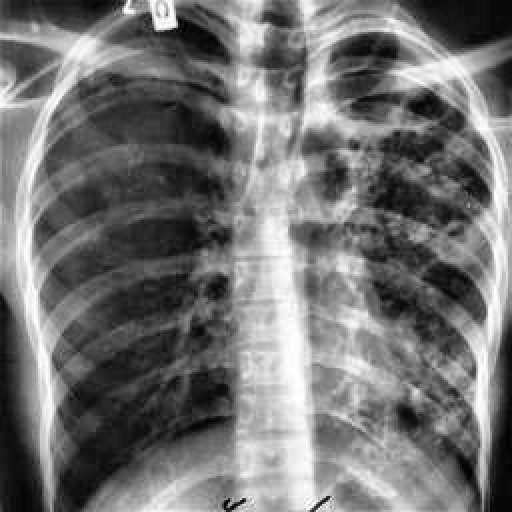
Finding: TUBERCULOSIS